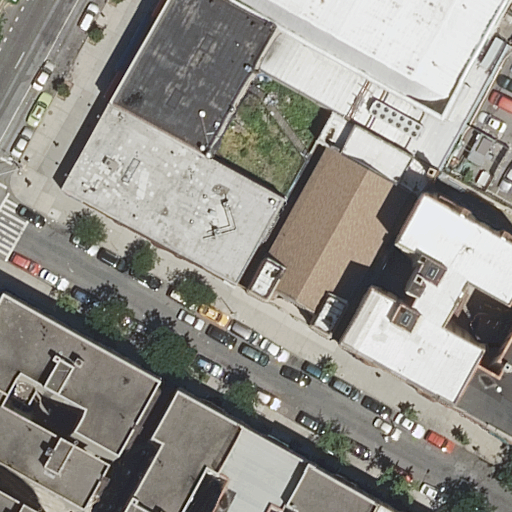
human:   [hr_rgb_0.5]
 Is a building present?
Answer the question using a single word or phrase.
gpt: yes

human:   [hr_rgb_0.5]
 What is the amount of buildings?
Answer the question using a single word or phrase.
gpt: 13

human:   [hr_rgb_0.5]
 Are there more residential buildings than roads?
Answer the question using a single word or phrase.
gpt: yes

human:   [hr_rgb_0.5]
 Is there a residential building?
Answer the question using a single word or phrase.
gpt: yes

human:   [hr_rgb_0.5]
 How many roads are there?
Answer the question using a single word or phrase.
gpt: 2

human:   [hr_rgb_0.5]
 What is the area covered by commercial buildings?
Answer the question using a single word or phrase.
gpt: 0m2

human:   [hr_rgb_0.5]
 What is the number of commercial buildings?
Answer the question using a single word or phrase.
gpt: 0

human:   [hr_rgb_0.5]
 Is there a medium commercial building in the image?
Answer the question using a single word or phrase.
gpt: no

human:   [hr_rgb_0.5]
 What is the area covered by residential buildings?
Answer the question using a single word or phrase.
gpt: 3961m2

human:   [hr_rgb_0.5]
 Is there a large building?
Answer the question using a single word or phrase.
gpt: yes

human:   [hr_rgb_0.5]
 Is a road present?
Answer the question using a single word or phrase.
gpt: yes

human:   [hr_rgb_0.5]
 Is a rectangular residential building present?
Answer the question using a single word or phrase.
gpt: yes

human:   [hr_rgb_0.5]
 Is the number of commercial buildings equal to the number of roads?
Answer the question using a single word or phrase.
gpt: no

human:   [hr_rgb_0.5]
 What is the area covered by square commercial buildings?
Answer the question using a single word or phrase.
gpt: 0m2

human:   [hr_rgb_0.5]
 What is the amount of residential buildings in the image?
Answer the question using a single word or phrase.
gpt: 13

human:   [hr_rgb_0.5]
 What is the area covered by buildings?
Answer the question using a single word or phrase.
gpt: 3961m2

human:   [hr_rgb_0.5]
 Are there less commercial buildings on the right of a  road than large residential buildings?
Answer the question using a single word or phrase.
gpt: yes

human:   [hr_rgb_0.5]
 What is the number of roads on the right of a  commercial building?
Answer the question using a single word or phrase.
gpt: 0

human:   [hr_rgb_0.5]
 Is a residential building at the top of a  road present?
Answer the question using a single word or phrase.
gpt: yes

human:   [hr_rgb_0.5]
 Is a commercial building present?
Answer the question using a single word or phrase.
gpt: no

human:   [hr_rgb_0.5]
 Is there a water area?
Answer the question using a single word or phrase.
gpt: no

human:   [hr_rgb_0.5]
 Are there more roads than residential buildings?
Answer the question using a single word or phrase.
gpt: no

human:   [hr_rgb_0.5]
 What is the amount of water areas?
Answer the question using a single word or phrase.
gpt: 0

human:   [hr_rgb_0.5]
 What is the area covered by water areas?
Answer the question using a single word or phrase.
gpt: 0m2

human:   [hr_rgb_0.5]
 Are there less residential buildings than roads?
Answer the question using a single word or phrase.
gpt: no

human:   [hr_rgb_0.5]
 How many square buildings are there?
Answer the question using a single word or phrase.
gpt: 0

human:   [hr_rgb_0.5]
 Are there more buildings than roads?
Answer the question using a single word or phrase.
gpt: yes

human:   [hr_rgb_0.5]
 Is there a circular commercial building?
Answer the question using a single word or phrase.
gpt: no

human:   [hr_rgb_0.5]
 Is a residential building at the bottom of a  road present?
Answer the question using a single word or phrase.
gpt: yes

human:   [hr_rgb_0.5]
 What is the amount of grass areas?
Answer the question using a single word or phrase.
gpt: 0

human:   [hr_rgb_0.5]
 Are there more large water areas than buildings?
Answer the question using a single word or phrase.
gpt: no

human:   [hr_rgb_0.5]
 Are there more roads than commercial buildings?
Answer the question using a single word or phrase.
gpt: yes

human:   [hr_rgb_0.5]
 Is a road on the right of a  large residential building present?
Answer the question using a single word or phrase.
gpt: no

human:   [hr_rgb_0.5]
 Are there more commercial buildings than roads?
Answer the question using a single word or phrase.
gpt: no

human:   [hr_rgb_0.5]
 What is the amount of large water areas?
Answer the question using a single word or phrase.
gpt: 0

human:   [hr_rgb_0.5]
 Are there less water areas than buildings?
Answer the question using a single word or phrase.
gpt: yes

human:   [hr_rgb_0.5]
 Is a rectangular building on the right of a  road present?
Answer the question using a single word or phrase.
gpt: yes

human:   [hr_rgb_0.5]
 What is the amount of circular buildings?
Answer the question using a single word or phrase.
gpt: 0

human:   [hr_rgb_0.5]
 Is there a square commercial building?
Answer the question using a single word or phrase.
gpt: no

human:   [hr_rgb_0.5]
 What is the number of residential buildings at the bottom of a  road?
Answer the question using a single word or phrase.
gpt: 11

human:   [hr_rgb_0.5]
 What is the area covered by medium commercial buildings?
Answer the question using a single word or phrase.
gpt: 0m2

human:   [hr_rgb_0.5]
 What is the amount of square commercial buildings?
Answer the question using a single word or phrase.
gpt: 0

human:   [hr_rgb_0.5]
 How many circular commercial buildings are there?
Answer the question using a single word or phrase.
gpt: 0

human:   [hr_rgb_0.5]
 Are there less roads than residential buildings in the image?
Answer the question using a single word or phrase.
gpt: yes

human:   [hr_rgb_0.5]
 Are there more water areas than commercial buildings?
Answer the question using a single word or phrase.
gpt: no

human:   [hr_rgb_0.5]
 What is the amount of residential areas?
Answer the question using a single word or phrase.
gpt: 0

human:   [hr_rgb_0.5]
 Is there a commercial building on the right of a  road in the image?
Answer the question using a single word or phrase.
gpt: no

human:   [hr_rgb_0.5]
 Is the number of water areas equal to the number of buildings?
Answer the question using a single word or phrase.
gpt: no

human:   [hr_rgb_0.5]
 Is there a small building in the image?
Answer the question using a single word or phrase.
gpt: yes

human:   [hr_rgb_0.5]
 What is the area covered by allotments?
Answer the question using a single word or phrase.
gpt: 0m2

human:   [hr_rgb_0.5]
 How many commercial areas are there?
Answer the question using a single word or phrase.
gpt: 0

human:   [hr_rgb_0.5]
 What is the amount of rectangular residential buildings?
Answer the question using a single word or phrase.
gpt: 8

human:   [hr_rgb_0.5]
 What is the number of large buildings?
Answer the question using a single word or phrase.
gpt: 2

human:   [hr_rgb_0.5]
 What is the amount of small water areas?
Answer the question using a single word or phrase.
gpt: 0

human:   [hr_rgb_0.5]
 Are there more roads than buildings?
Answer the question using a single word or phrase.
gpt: no

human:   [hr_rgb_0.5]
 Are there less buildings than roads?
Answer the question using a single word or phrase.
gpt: no

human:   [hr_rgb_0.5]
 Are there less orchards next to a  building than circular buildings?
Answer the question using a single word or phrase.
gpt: no

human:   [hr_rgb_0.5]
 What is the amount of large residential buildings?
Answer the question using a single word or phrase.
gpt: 2

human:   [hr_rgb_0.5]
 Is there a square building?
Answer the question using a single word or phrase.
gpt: no

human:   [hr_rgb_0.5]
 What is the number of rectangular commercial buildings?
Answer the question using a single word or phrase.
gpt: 0

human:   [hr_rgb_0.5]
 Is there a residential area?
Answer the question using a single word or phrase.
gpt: no

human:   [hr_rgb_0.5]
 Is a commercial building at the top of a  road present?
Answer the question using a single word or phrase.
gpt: no

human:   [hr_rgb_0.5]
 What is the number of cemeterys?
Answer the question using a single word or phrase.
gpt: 0

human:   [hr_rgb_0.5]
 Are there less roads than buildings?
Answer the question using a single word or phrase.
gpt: yes